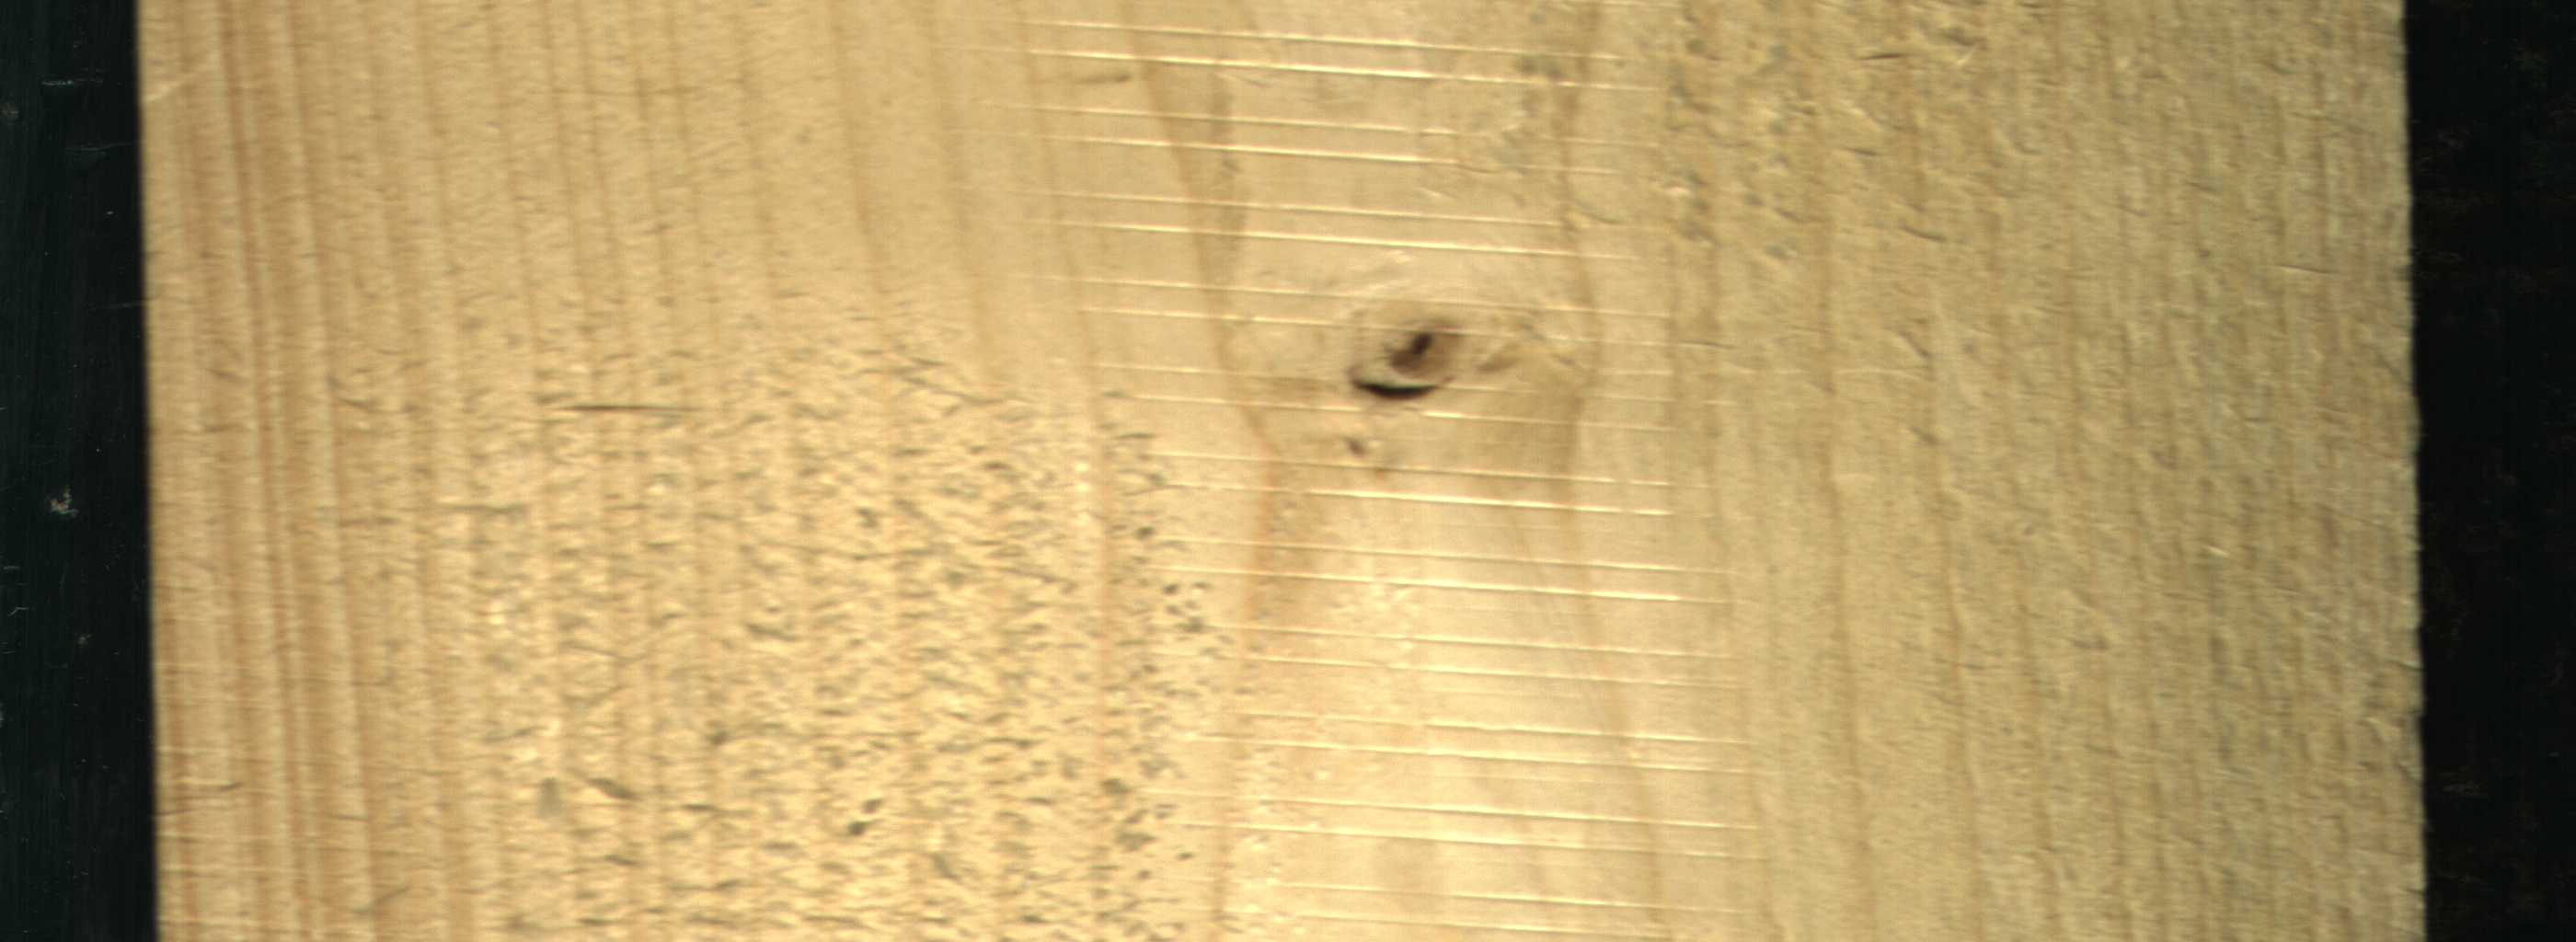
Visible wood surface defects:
Dead_Knot